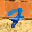
Label: 7